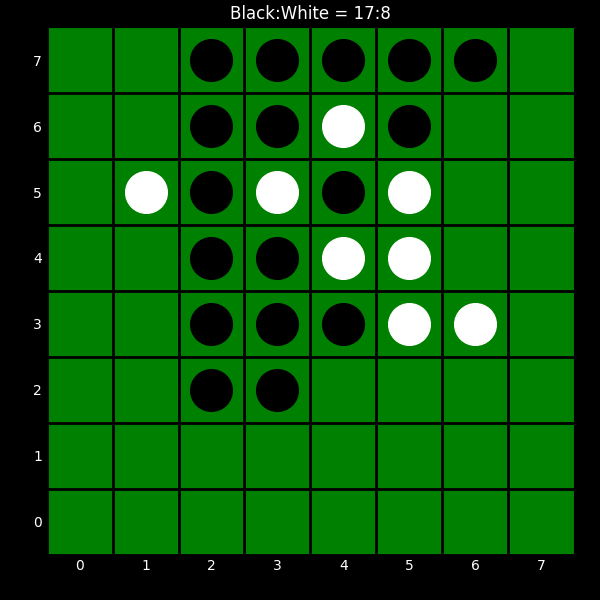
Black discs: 17
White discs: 8